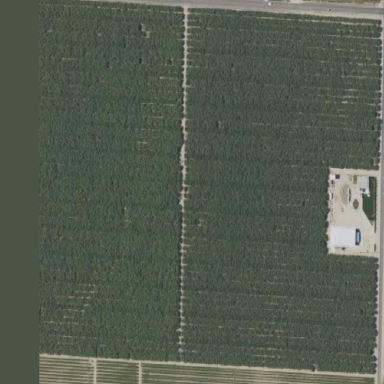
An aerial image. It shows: Almond orchard with rows of almond trees.